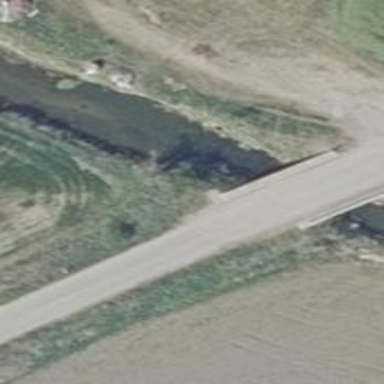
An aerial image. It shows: Unclassified road with bridge.